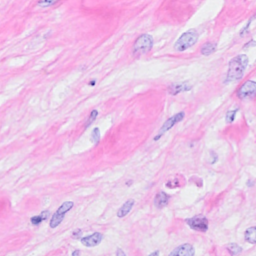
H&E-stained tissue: Breast